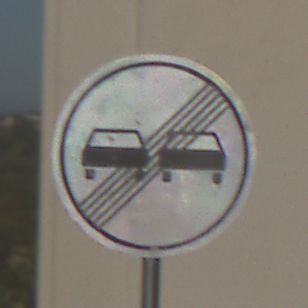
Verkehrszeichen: EndeUeberholverbot
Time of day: MorningAfternoon
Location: Outdoor (Urban)
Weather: Clear
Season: NotSpecified
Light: Natural